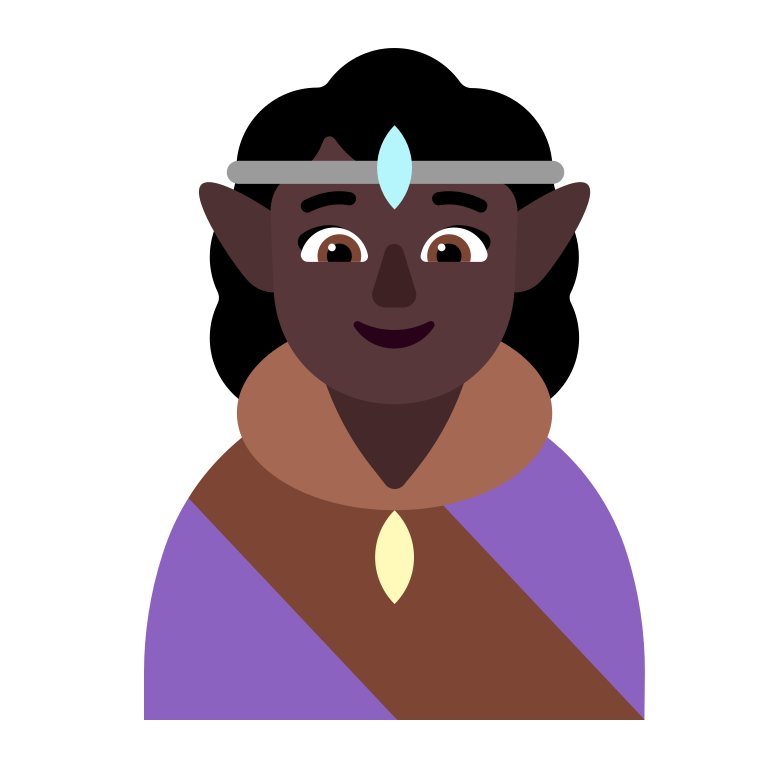
woman elf flat dark